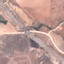
Land use / land cover class: Highway